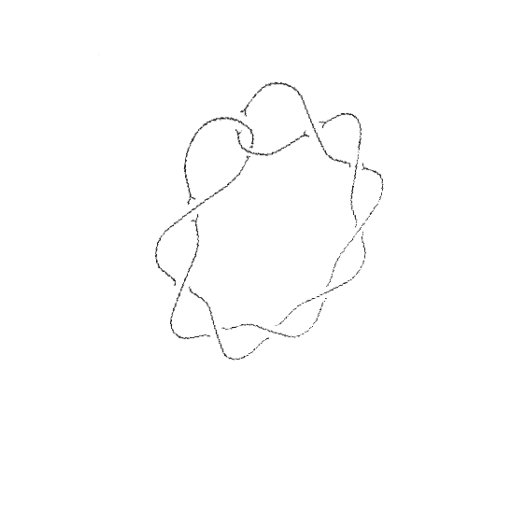
Crossing number: 10